Question:
I have startdate in QueryString with value: 3/1/2012
DateTime.Parse(Request.QueryString["startdate"]).Month return month number: 1
but in my controller i have action Index(DateTime startDate) and startDate.Month return 3
Is anybody can explain why bind of date doesnt work as expected?
btw, i have culture in web.config already:
'''
<globalization uiCulture="en-GB" culture="en-GB"/>
'''
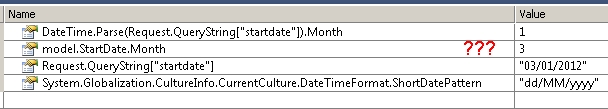
Answer: The default model binder uses InvarianCulture when parsing query string values, no matter which culture you configured in your web.config.
- -
So assuming you have the 2 actions:
'''
[HttpGet]
public ActionResult Foo(DateTime date)
{
...
}
[HttpPost]
public ActionResult Bar(DateTime date)
{
...
}
'''
when you invoke the Foo action you should always use the invariant culture to format the date in the query string, whereas when you invoke the Bar action and pass the date parameter in the POST body payload, the default model binder will use the culture configured in your web.config.
Take a look at the <URL> which covers this in more details.